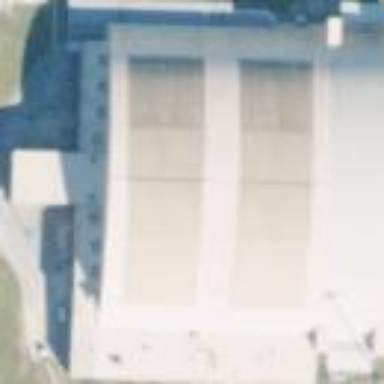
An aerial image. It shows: Hangar building.